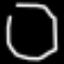
Label: octagon